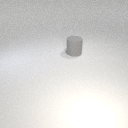
large gray rubber cylinder